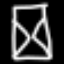
Label: hourglass